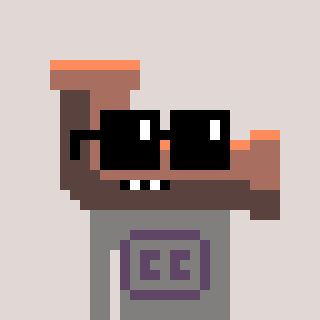
a pixel art character with square black sunglasses, a pipe-shaped head and a bluegrey-colored body on a warm background